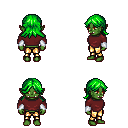
a pixel art fantasy rpg character, female body template, orc, green skin, maroon long-sleeve shirt, gold greaves, green loose hair, white cloth bracers, four views (front, back, left, right), 2x2 character sprite sheet, small pixel art, hard edges, no anti-aliasing